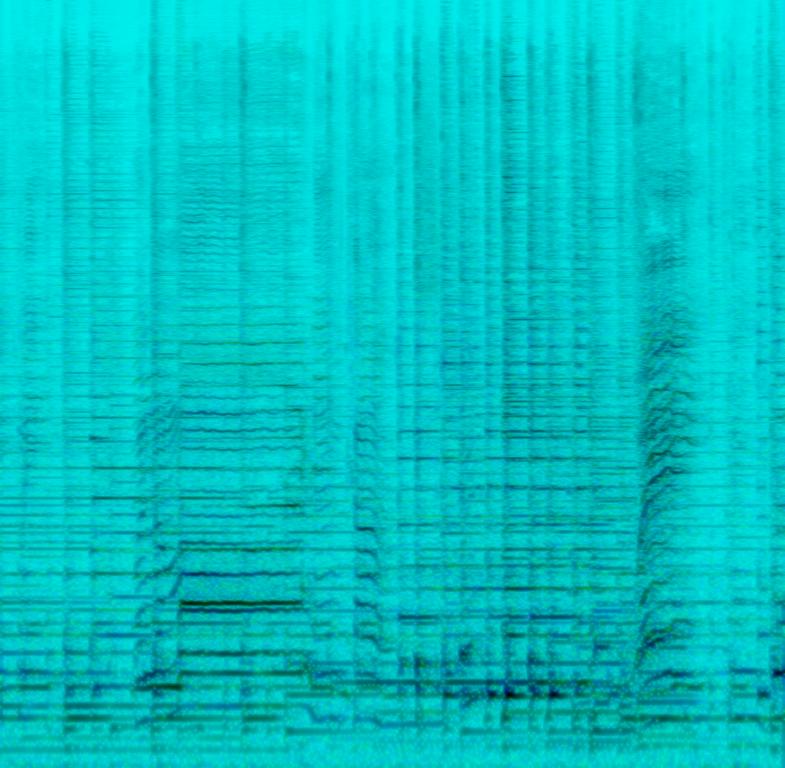
This song is a pleasant love song duet. The tempo is medium with acoustic guitar and ukulele accompaniment.the song is mellow, soft, emotional, romantic, nostalgic. This song is Country/Folk pop.